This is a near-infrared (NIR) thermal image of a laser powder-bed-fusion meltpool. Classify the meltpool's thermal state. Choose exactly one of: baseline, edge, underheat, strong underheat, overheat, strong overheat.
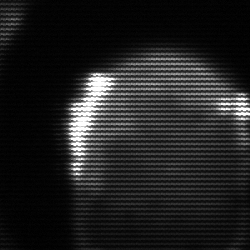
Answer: baseline